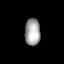
Tissue: lung
Cell type: Epithelial cells
Senescence score: 0.2421
Nuclear area (px): 404
Mean DAPI intensity: 164.567